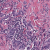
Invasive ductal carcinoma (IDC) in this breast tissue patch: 1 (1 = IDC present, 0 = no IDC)